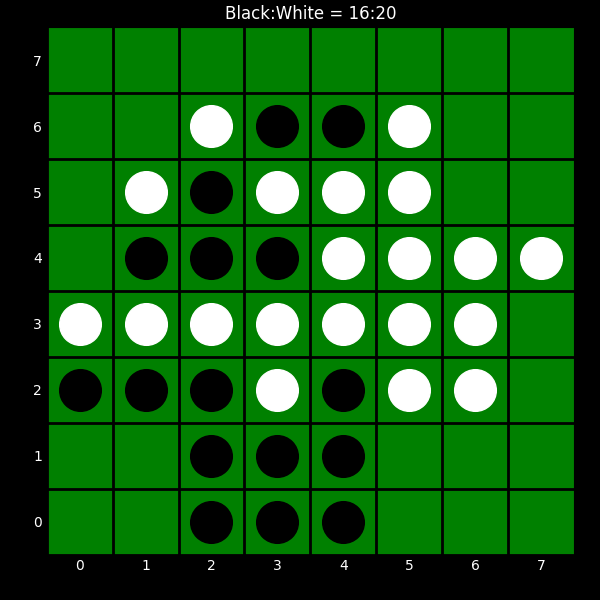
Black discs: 16
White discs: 20